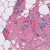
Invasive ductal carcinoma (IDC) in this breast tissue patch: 0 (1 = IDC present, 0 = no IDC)